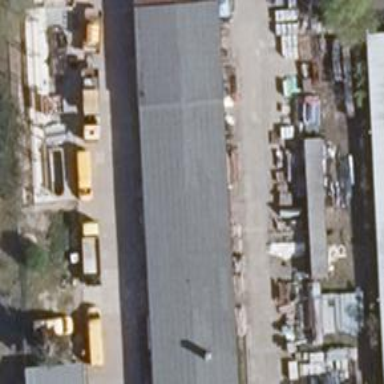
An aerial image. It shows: Industrial building.